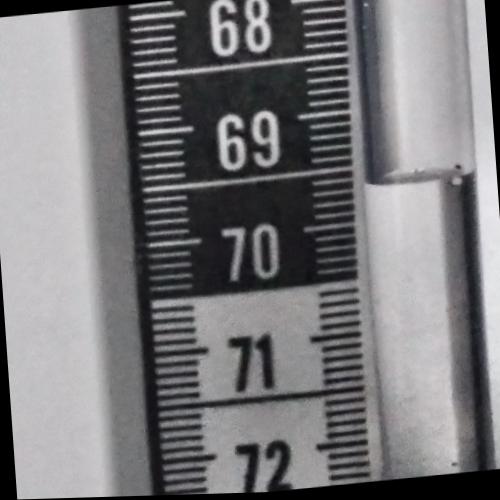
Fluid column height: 69.7 cm